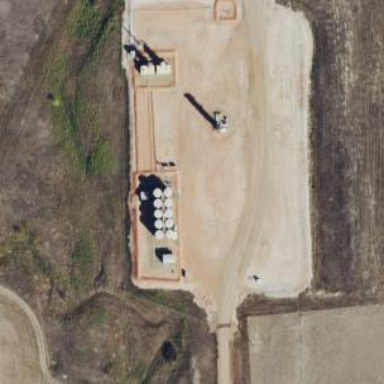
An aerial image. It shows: Storage tank with man-made structure.